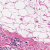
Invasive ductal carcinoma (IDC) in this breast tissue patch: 0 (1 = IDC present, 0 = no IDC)